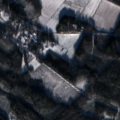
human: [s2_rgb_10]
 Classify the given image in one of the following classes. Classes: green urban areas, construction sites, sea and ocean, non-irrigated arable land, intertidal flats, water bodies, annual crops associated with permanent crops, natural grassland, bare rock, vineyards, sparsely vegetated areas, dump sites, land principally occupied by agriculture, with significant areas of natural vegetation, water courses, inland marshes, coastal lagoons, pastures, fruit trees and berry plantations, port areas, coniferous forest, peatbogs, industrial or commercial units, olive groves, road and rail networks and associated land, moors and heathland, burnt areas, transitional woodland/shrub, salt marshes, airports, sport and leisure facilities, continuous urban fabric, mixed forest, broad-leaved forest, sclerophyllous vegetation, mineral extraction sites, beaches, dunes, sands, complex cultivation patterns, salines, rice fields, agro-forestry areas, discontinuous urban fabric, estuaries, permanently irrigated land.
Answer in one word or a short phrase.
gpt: non-irrigated arable land, coniferous forest, mixed forest, transitional woodland/shrub